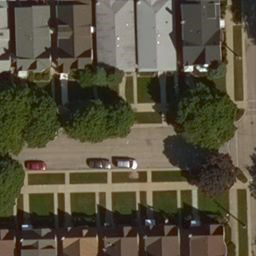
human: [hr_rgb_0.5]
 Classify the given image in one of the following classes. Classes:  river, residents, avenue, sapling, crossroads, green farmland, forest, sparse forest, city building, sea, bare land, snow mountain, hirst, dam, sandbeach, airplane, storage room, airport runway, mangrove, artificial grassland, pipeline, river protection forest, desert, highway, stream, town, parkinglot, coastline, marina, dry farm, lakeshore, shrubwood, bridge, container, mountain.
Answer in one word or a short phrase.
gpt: residents